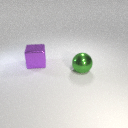
large green metal sphere to the right of large purple metal cube